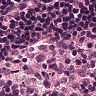
Metastatic tissue present: no